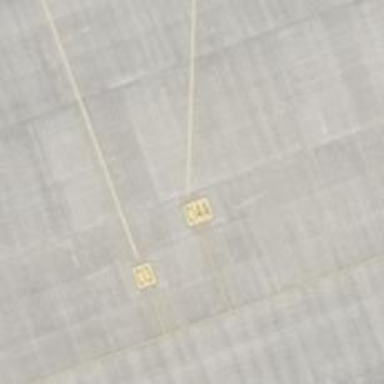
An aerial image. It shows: Parking position at the airport with concrete surface.